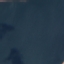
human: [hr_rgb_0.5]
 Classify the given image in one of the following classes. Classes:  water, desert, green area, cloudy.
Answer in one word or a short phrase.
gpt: water